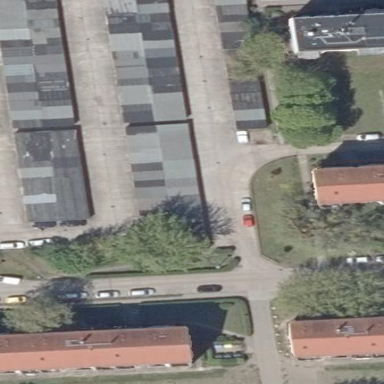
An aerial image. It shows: Group of garages.